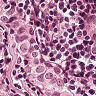
Metastatic tissue present: yes